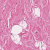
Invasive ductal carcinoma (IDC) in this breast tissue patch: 0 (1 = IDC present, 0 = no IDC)